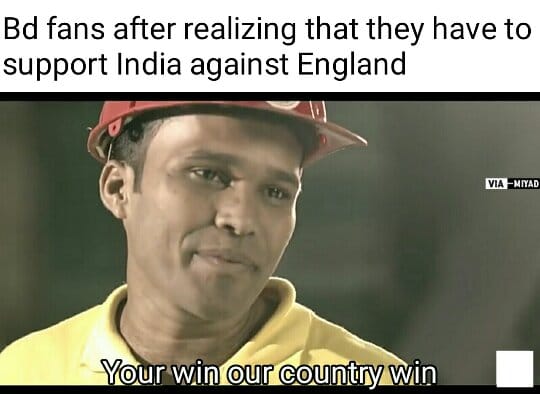
Caption: Bd fans after realizing that they have to support India against England     Your win our country win
Label: non-hate